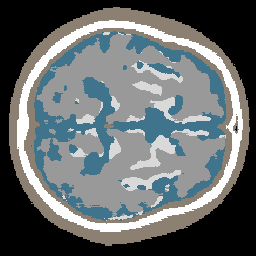
Label: no_lesion